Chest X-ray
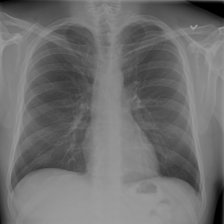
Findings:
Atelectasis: negative
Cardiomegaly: negative
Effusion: negative
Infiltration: negative
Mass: negative
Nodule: negative
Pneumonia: negative
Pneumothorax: negative
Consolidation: negative
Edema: negative
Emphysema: negative
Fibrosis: negative
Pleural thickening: negative
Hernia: negative